Field crop: tomato
Growth stage: 1
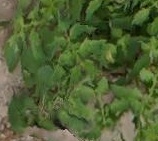
Species: tomato